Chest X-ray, AP view. Patient: 60 years old, sex F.
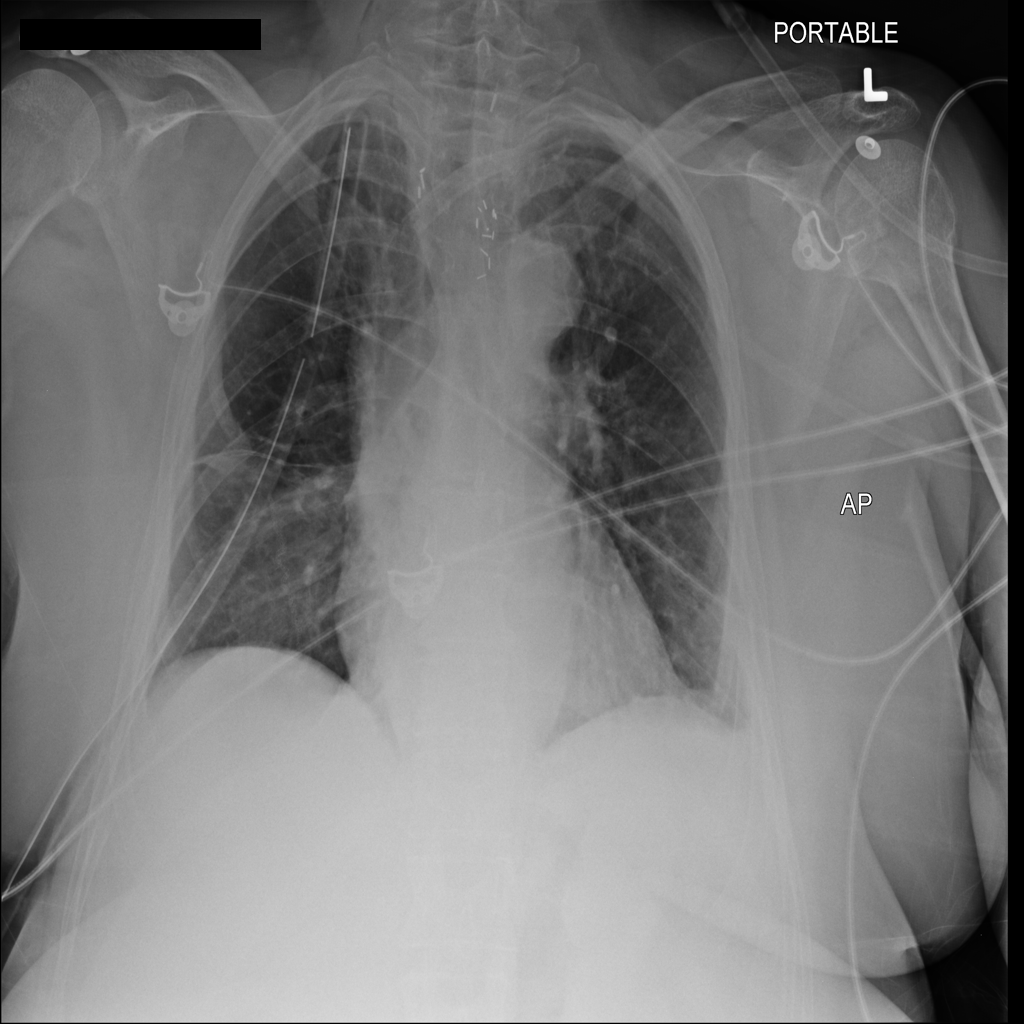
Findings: Atelectasis, Consolidation